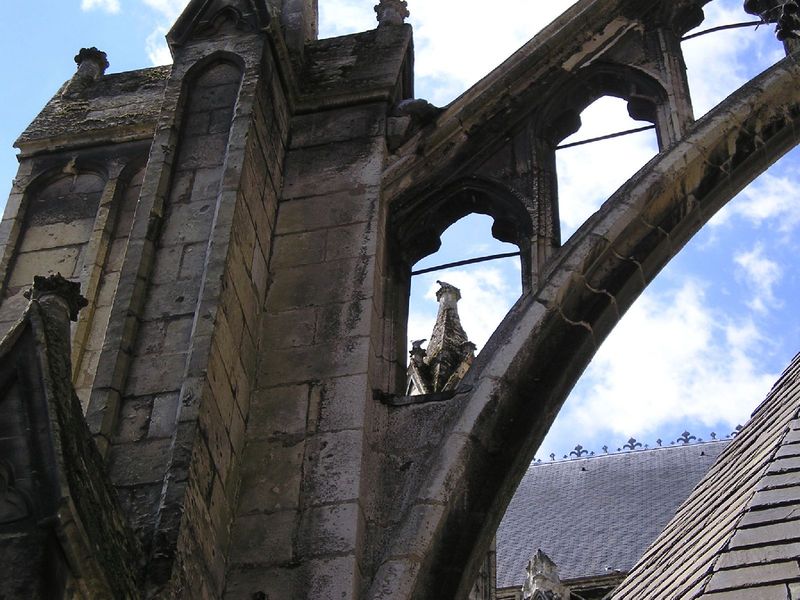
Titel: Kathedrale Notre-Dame von Amiens
Standort: Amiens (EU - F)
Schlagwörter: himmel, wolken, pfeiler, dach, architektur, stein, steine, kirche, gotik, turm, bogen, ziegel, rundbogen, detail, foto, fotografie, photographie, krabbe, dom, lilie, münster, hauptschiff, kathedrale, kapitell, photo, kirchenschiff, gotisch, seitenschiff, mauern, schiefer, blauer himmel, durchbruch, streben, durchbrochen, bau, strebe, architekturdetail, kathedralbau, strebepfeiler, dachreiter, kriechblume, kreuzblume, strebebogen, fiale, kriechblumen, nordalpin, strebesystem, kirschenschiff, mauersichtig, strebepfeilersystem, strebepfeilersysytem, strebbogen